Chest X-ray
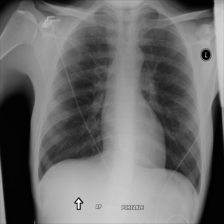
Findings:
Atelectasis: negative
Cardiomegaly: negative
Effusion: negative
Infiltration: negative
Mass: negative
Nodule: negative
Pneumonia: negative
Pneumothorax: negative
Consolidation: negative
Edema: negative
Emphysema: negative
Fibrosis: negative
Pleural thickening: negative
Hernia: negative